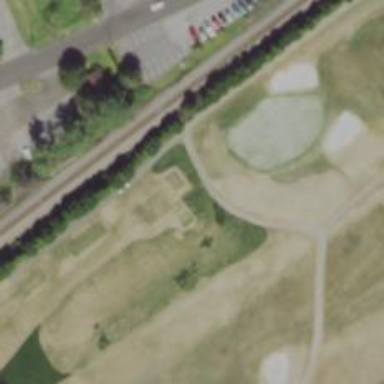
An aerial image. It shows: Golf path.